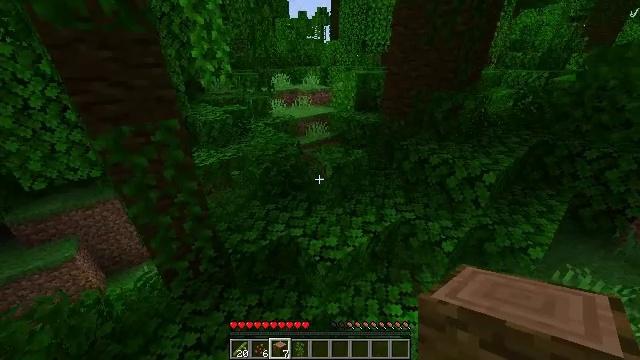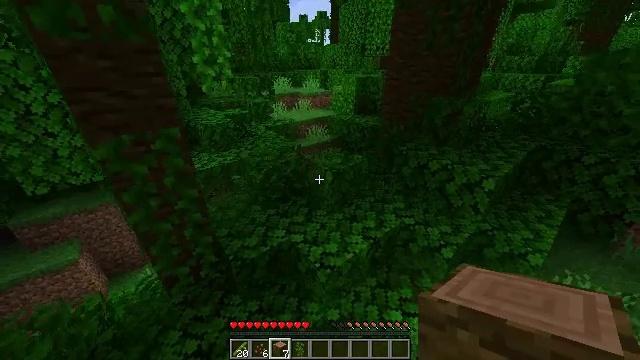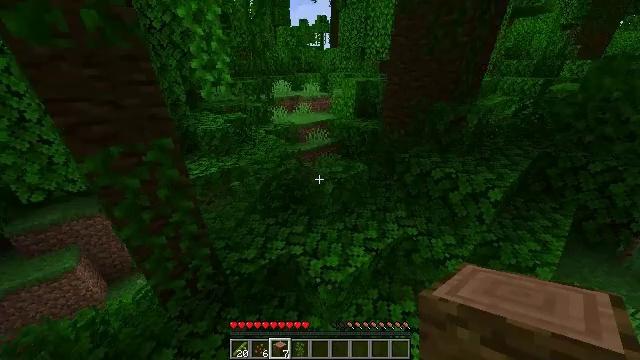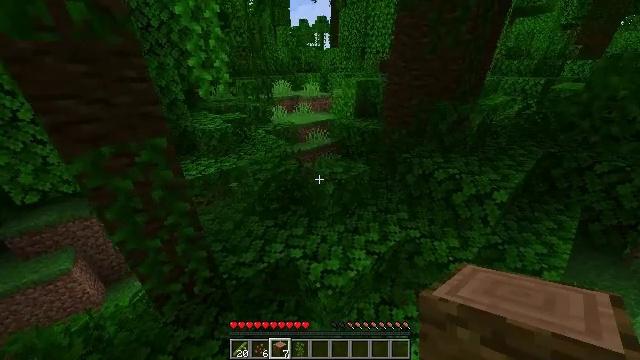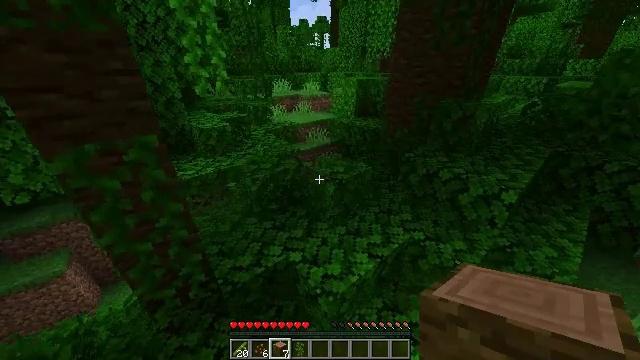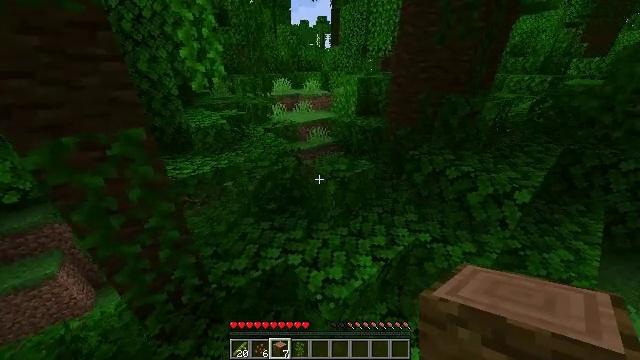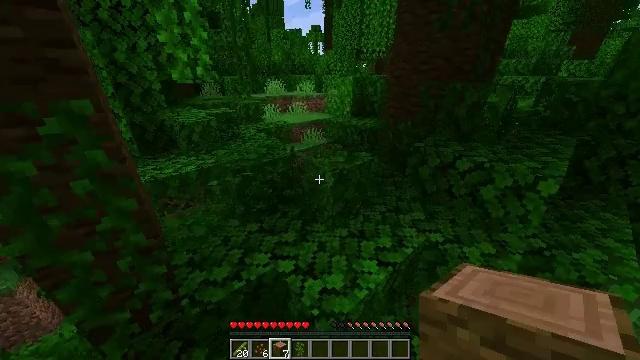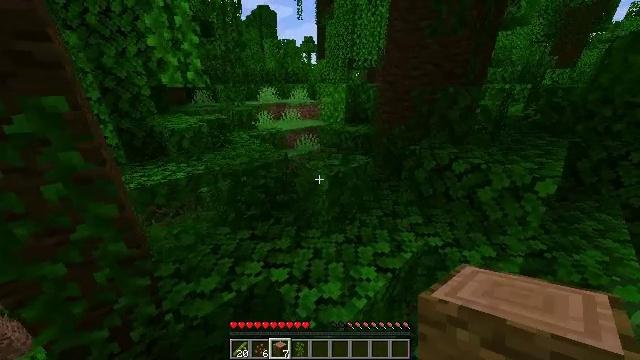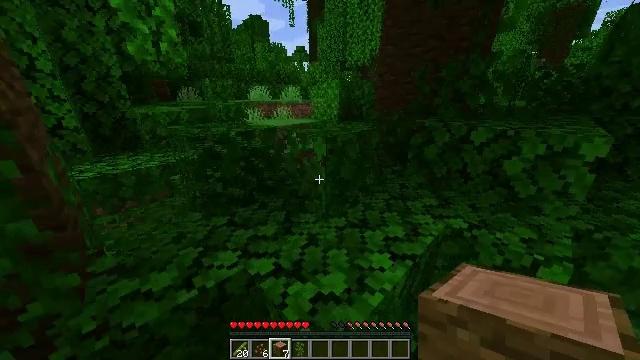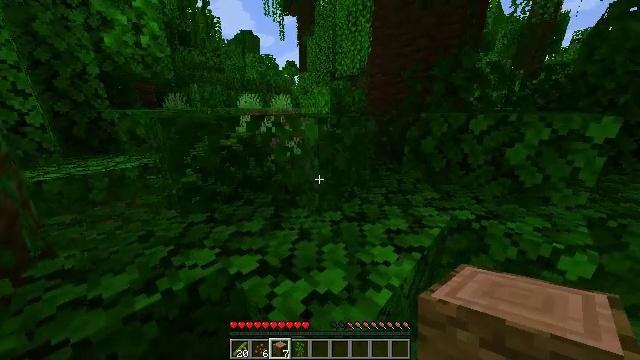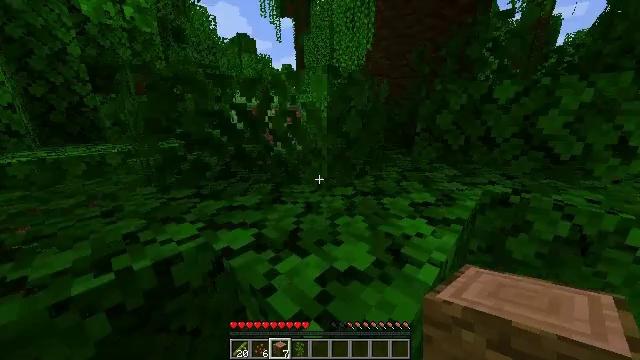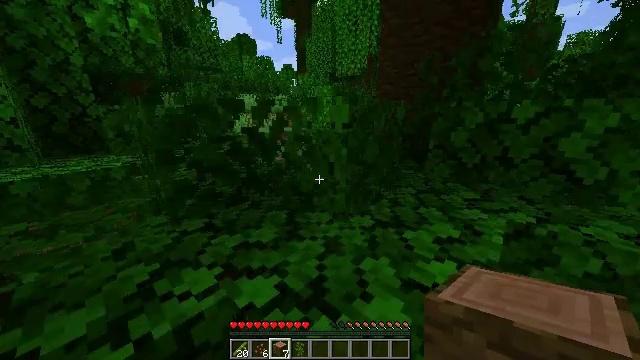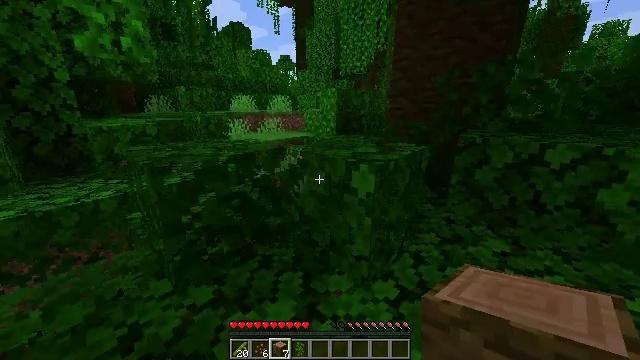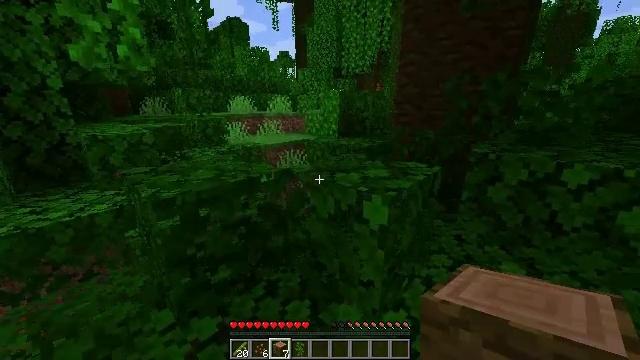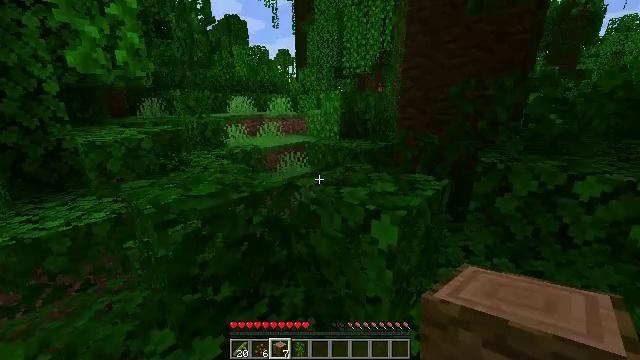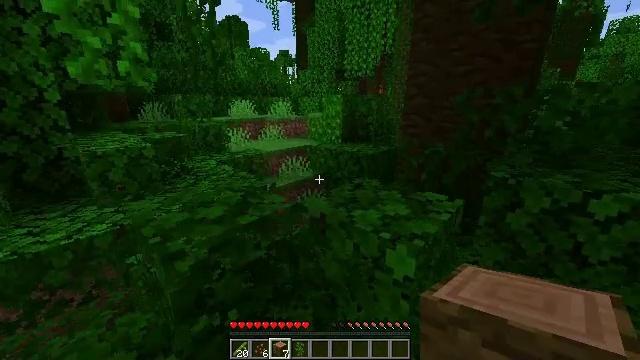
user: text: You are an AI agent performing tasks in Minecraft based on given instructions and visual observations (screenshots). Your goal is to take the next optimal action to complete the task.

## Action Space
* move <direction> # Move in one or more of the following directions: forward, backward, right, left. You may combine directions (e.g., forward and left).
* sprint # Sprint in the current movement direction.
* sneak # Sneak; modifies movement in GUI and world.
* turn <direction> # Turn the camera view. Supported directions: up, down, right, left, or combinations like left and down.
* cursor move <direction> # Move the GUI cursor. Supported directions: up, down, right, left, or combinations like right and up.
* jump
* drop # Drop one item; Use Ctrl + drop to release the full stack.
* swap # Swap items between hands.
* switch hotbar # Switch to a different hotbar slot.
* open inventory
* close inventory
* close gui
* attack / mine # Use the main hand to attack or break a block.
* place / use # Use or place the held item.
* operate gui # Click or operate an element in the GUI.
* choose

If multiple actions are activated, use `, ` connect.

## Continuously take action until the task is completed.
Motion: motion action
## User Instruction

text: Get cocoa by attacking the pod.
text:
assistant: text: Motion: move forward, sprint, jump
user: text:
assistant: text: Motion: move forward, jump
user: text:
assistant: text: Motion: move forward, jump
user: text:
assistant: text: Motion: move forward, jump
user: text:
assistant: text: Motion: move forward, jump
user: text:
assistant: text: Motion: move forward, turn right and up, jump
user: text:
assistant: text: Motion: move forward, turn right and up, jump
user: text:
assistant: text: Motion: move forward, turn right and up, jump
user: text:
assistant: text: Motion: move forward, turn right and up, jump
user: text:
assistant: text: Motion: move forward, sprint, turn up, jump
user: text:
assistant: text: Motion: move forward, sprint, jump
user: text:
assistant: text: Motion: move forward, sprint, jump
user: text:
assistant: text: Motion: move forward, sprint, jump
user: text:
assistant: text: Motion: move forward, sprint, jump
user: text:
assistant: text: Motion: move forward, jump
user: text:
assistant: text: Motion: move forward, turn right, jump
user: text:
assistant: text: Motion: move forward, turn right and down, jump
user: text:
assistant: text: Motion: move forward, turn right and down, jump
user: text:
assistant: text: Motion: move forward, turn right and down, jump
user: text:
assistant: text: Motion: move forward, turn right and down, jump
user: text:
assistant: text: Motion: move forward, sprint, turn right, jump
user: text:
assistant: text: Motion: move forward, sprint, turn right, jump
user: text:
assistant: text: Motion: move forward, sprint, jump
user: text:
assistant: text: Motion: move forward, sprint, jump
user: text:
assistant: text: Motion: move forward, jump
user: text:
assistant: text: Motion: move forward, jump
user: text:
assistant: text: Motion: move forward, jump
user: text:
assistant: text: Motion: move forward, jump
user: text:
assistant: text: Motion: move forward, jump
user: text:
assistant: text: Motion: move forward, turn left and up, jump